Aerial crown-view tile of a tropical tree (Barro Colorado Island, Panama), acquired 20250715:
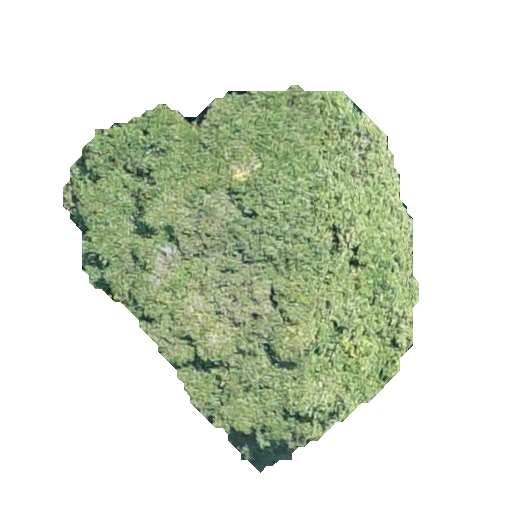
Species: Prioria copaifera
GBIF accepted scientific name: Prioria copaifera
Crown area: 137.291 m²